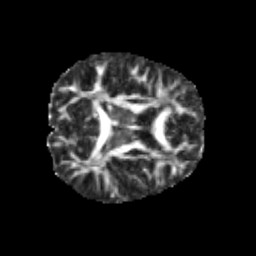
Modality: FA
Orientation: axial
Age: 9
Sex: female
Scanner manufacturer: siemens
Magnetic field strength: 3 T
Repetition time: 3.8 s
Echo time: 0.07 s